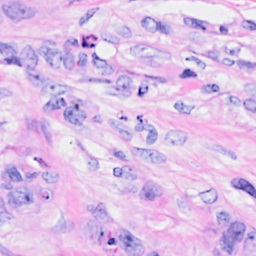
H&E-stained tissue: Breast